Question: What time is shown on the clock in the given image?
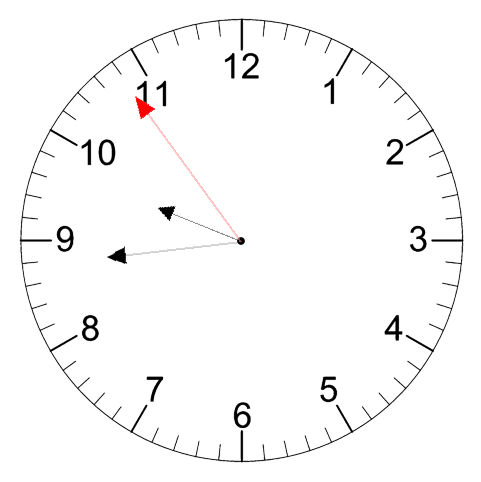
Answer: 09:43:54